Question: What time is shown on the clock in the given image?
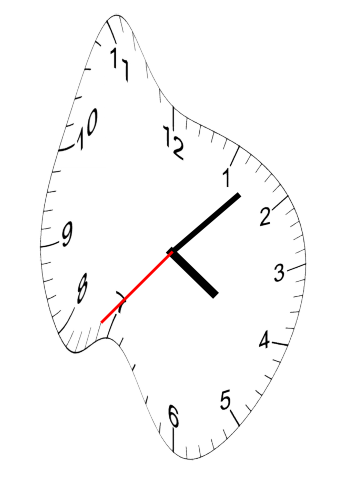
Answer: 04:07:37